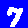
Digit: 7